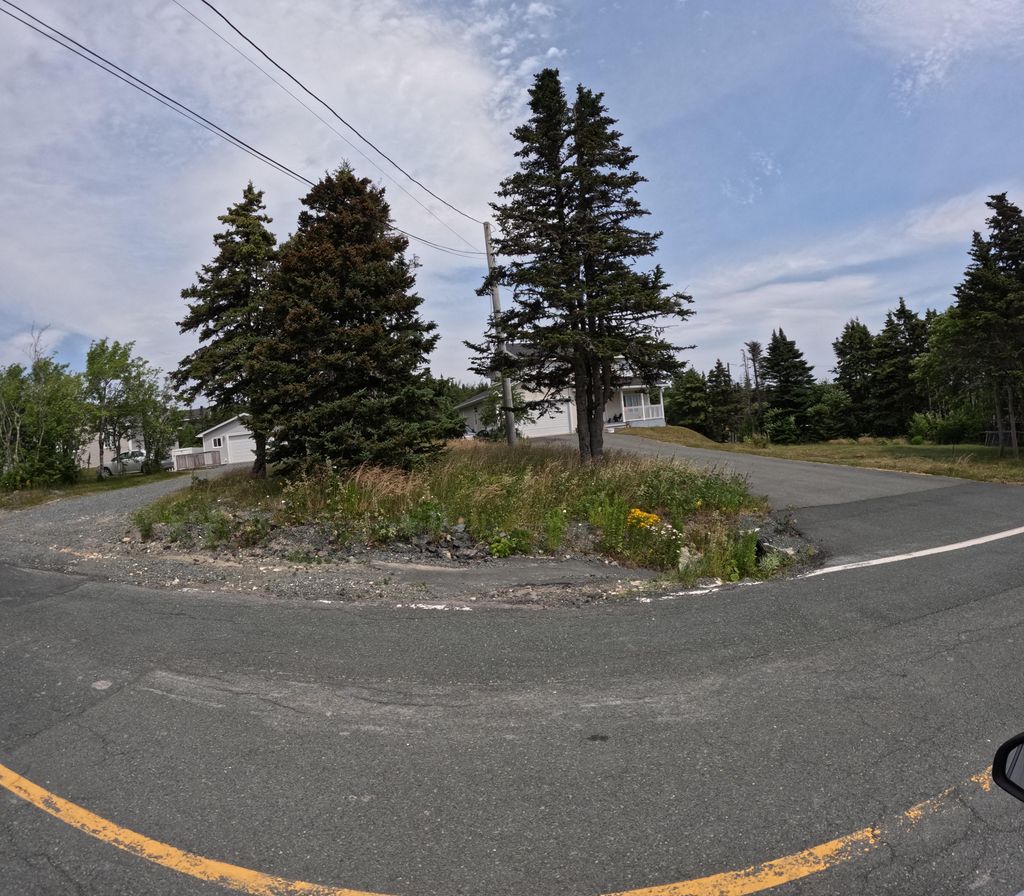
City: st_johns